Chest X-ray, AP view. Patient: 18 years old, sex M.
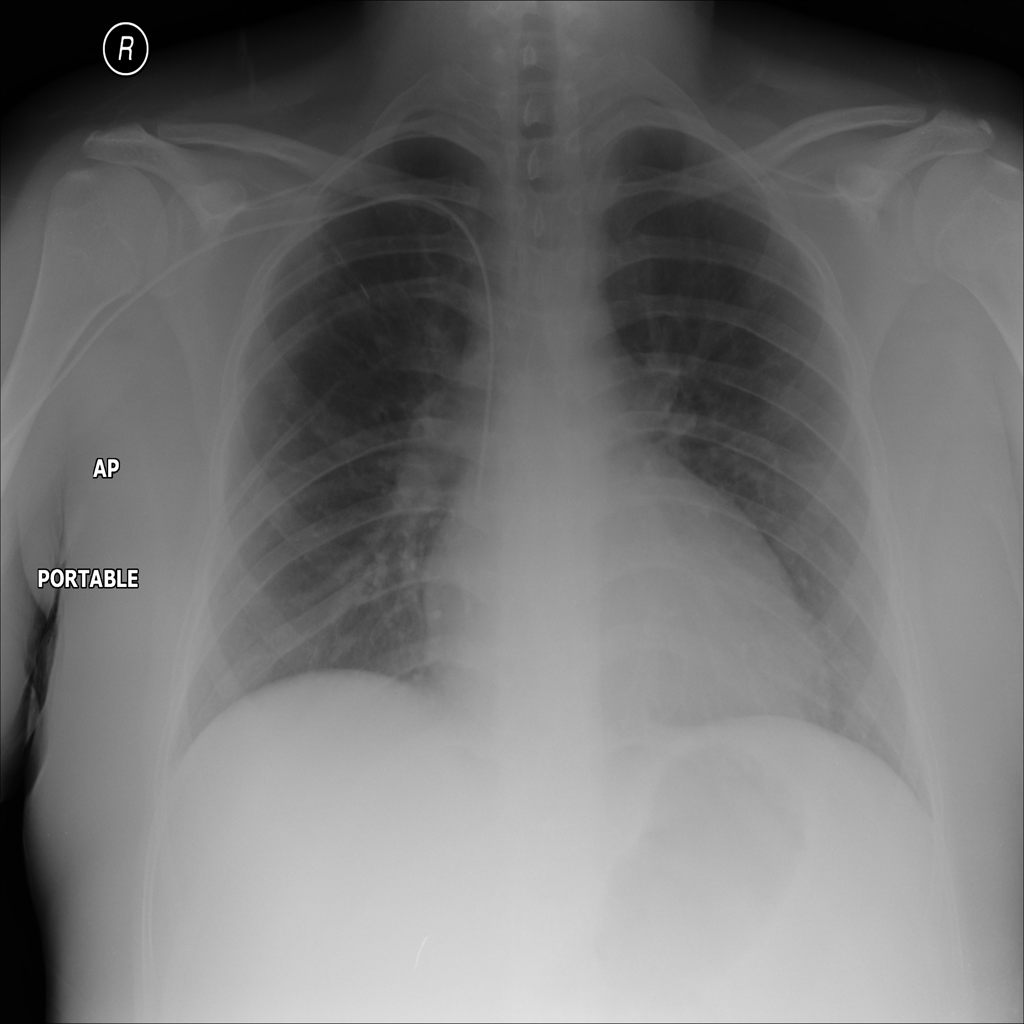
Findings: No Finding